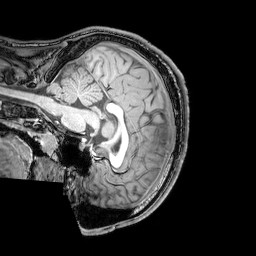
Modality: T1w
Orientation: sagittal
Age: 22
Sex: male
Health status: healthy
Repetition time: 0.081 s
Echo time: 0.037 s